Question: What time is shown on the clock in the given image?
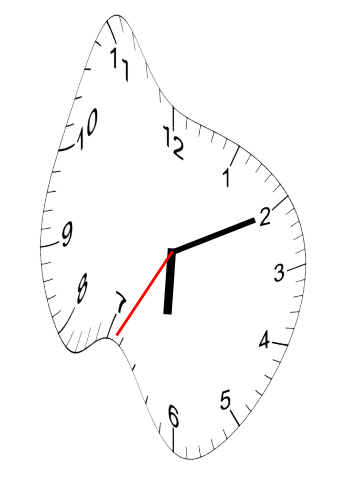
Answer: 06:10:35